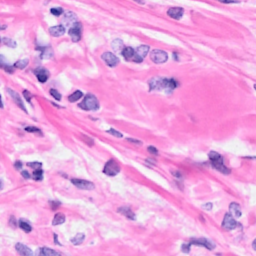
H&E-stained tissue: Breast